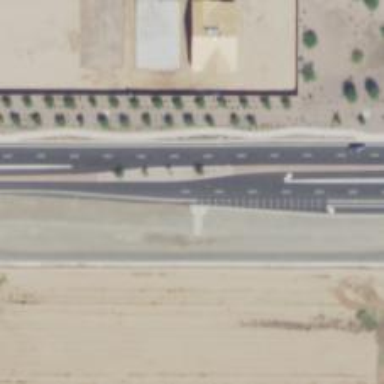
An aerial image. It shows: Secondary road with asphalt surface.